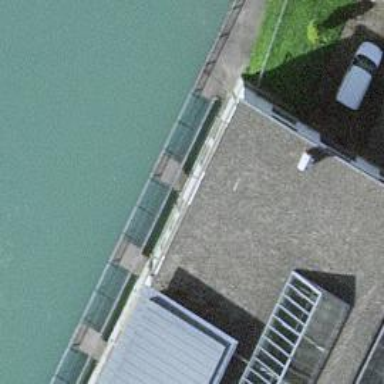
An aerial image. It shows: Footway bridge with metal grid surface.